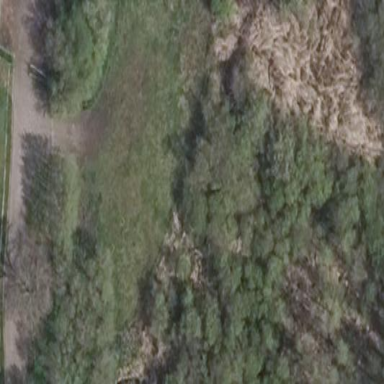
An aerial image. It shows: Wet meadow within wetland area.